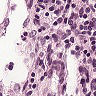
Metastatic tissue present: no